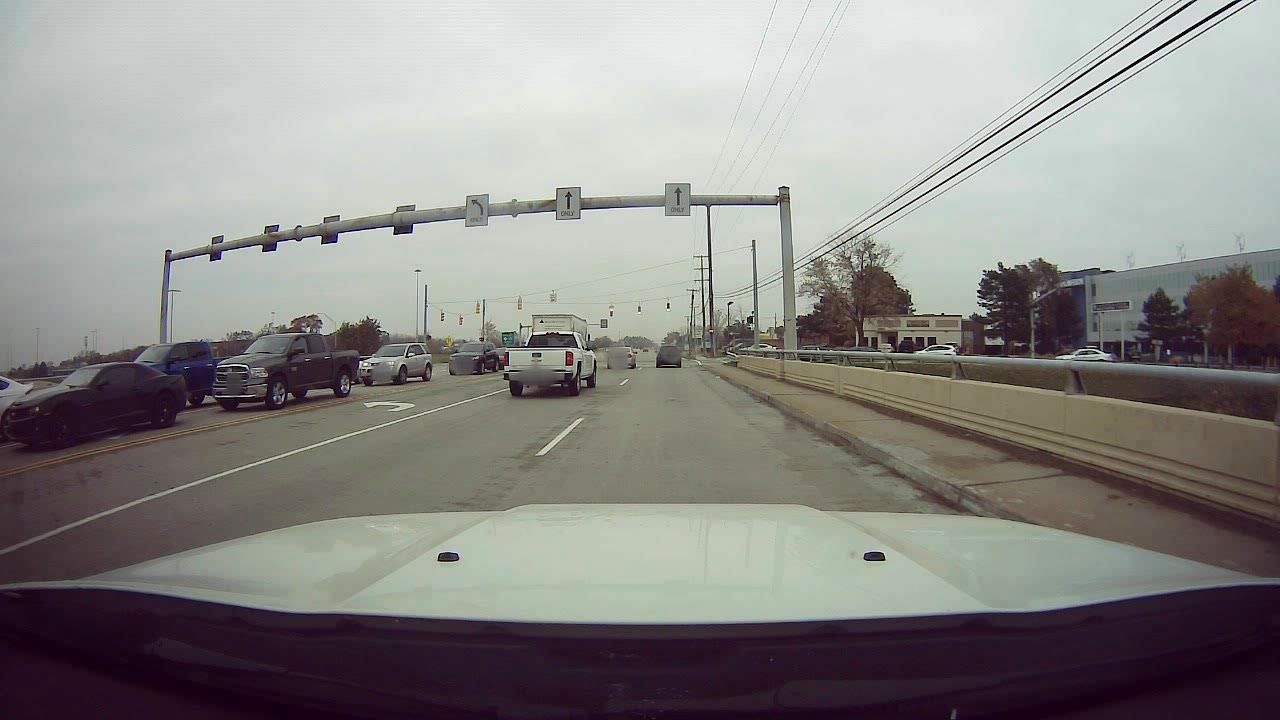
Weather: snowy
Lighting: day
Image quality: good
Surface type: driving surface
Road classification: motorway
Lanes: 3
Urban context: suburban or peri-urban
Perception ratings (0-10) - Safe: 1.14, Lively: 2.88, Beautiful: 2.16, Boring: 5.53, Depressing: 8.2, Wealthy: 0.48